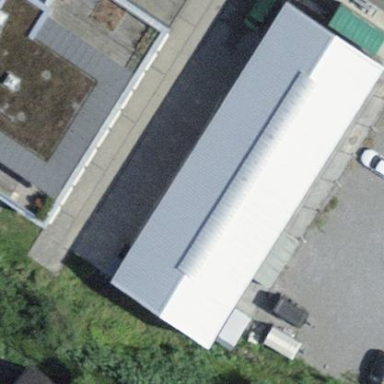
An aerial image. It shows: Commercial building.